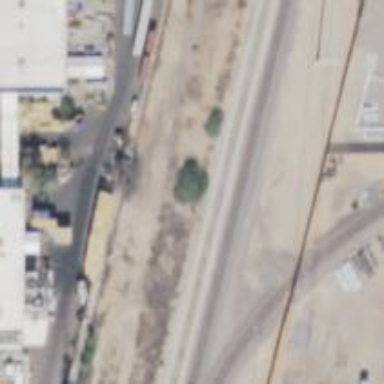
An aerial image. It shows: Railway siding for service.